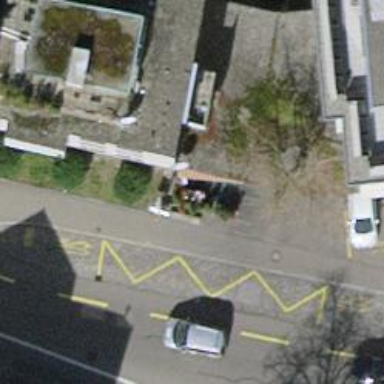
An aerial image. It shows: Bus stop with platform for public transport.